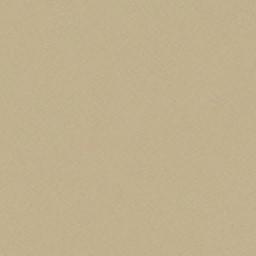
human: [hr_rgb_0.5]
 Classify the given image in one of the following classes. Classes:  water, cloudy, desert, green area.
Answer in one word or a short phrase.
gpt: desert